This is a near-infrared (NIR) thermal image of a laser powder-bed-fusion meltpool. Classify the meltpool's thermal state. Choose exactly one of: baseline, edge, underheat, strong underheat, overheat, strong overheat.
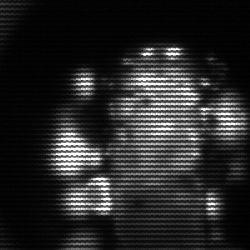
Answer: strong underheat